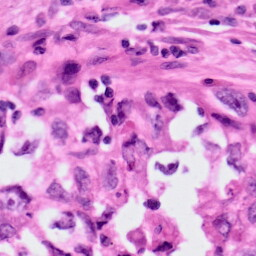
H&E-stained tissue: Lung